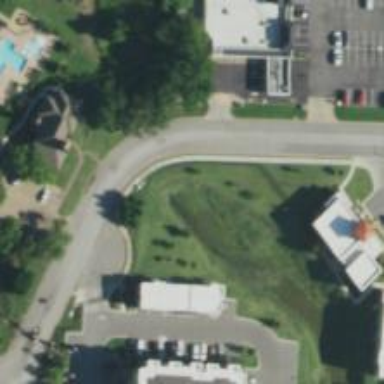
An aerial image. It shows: Residential road with asphalt surface and separate sidewalk.